Question: How can you style a ChoiceBox in JavaFX with CSS? The only things I have found out is how to change the background and the text color.
'''
// Background Color
.cb {
-fx-background-color: #HEX;
}
// Text Color
.cb .label {
-fx-text-fill
}
'''

What I am still missing is the highlighting color when hovering the items and the background color of the dropdown list. Also the little arrow. Unfortunately I have found no documentation or anything that helps.
@James_D gave a great link to find out stylings: <URL>
That way I figured out how to color the white background black.
'''
.cb .context-menu {
-fx-background-color: black;
}
'''
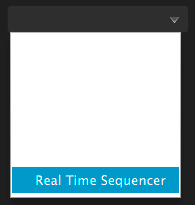
Answer: For the highlighting color:
'''
.cb .menu-item:focused {
-fx-background-color: yellow ; /* for example */
}
'''
The background color of the dropdown list:
'''
.cb .context-menu {
-fx-background-color: antiquewhite ;
}
'''
For the arrow:
'''
.cb {
-fx-mark-color: green ;
}
'''